Interaction volume radius: 5 \u00c5
Interaction volume height: 10 \u00c5
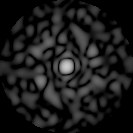
Disorder parameter: 0.8204